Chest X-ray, AP view. Patient: 29 years old, sex M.
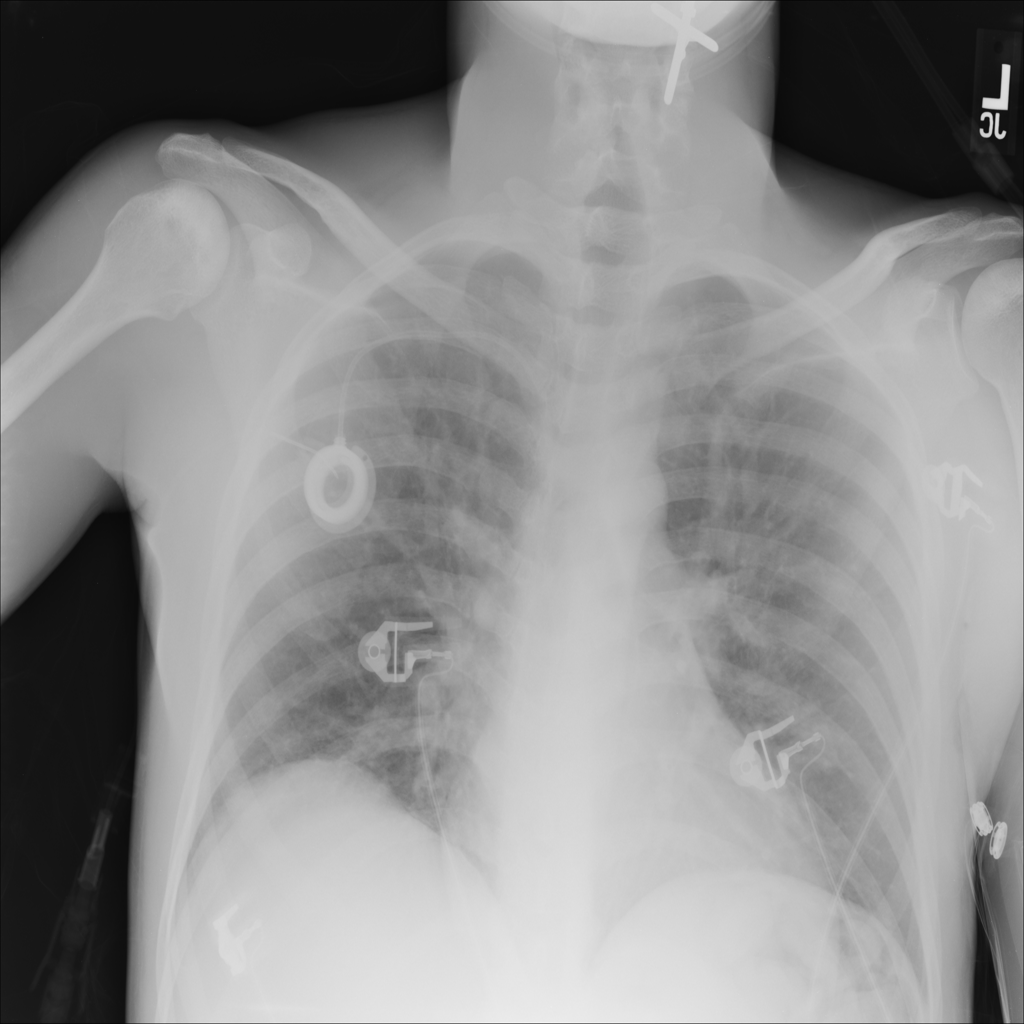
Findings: Infiltration